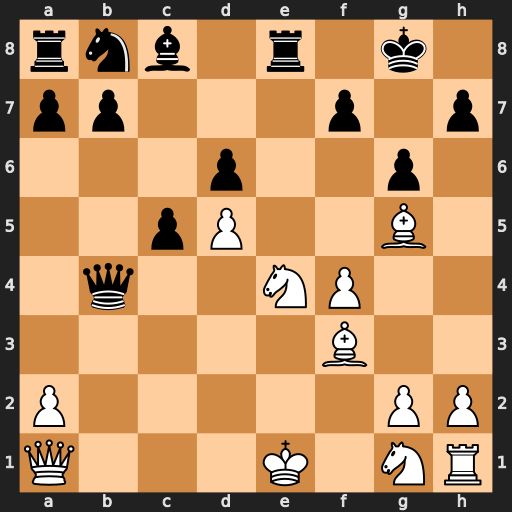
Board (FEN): rnb1r1k1/pp3p1p/3p2p1/2pP2B1/1q2NP2/5B2/P5PP/Q3K1NR
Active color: w
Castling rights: K
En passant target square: -
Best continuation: Kf2 Rxe4 Bxe4